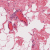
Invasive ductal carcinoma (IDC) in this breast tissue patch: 0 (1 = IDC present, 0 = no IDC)